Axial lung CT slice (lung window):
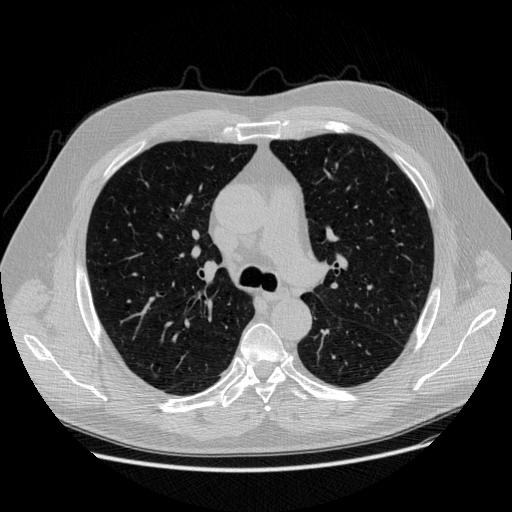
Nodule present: no